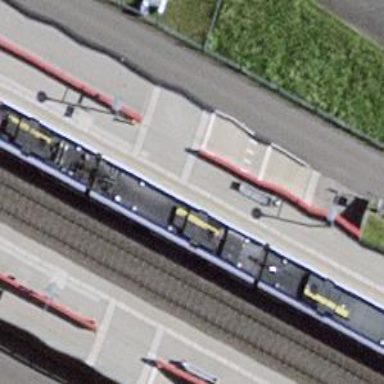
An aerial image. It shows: Stop position for public transport at railway stop.